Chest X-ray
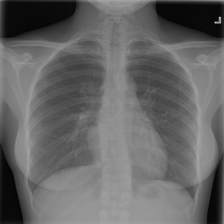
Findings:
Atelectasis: negative
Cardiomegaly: negative
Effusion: negative
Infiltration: negative
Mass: negative
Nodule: negative
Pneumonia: negative
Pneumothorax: negative
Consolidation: negative
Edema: negative
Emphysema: negative
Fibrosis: negative
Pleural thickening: negative
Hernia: negative